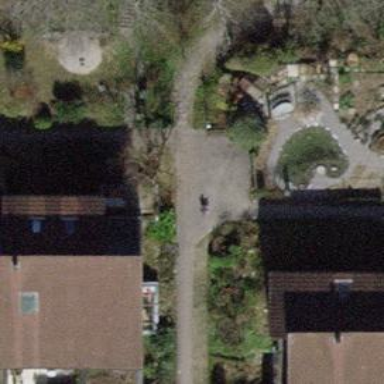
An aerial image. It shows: Brown bench.